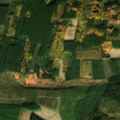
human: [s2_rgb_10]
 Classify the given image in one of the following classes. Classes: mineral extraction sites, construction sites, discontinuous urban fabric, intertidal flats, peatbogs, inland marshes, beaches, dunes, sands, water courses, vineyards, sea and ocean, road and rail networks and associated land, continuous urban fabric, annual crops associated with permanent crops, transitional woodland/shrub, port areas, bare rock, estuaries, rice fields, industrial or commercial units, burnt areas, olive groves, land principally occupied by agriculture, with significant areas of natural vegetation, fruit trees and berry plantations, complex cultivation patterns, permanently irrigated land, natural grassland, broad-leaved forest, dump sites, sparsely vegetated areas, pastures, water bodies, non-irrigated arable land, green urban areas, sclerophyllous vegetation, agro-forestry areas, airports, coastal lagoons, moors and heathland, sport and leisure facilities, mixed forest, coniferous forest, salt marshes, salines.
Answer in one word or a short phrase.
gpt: coniferous forest, mixed forest, transitional woodland/shrub